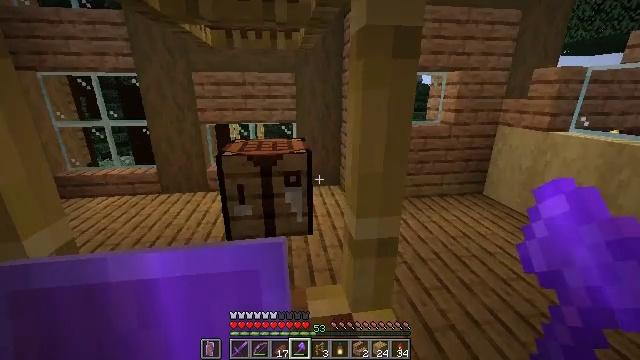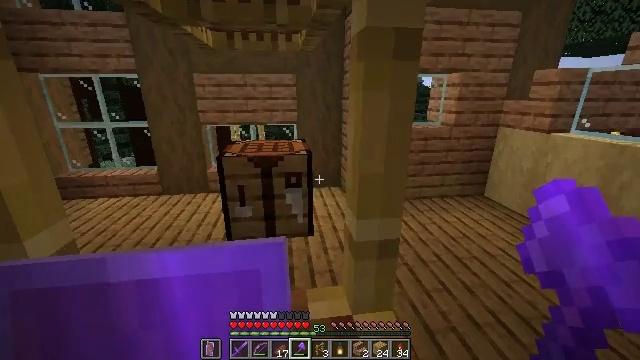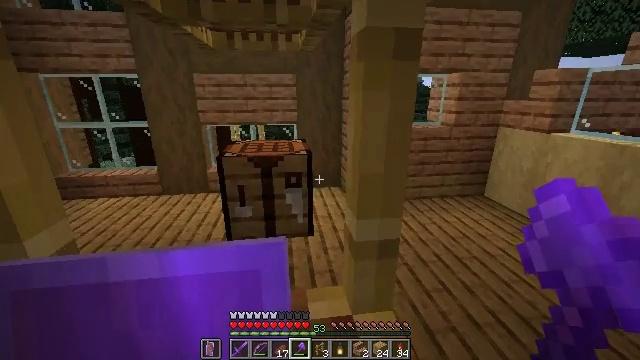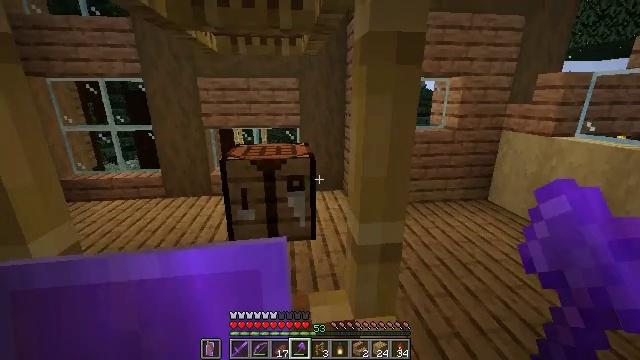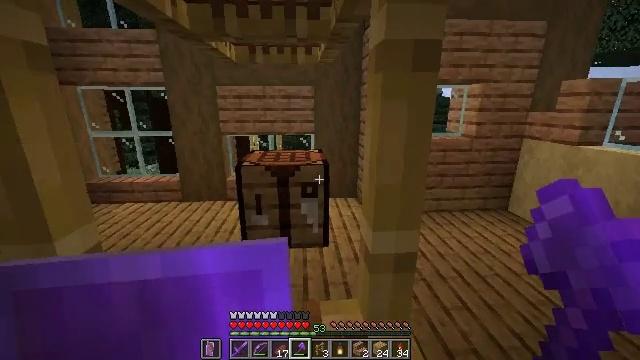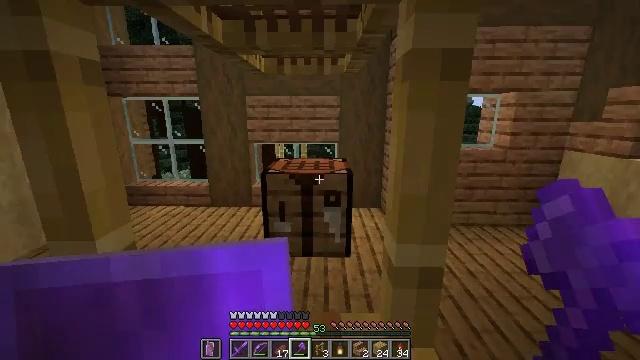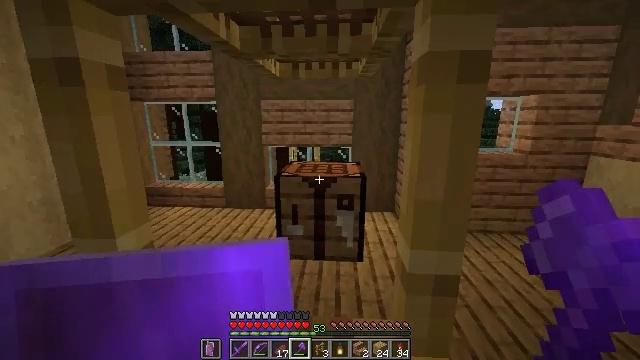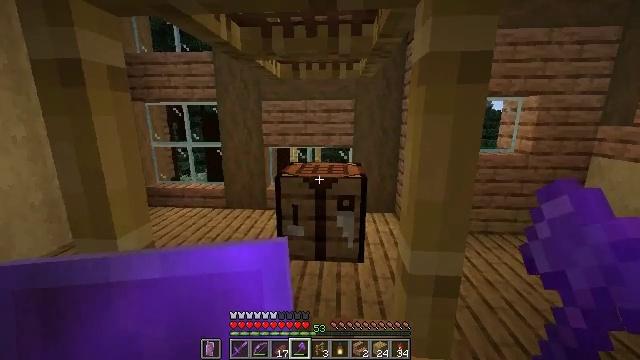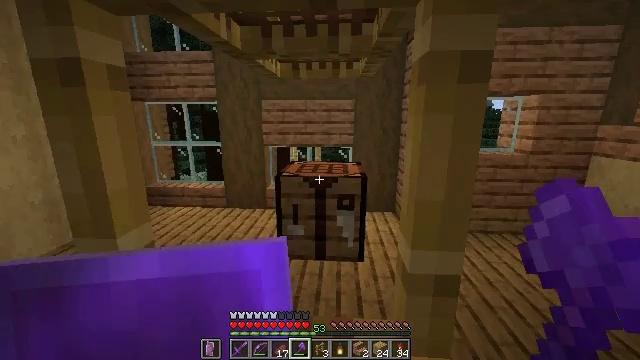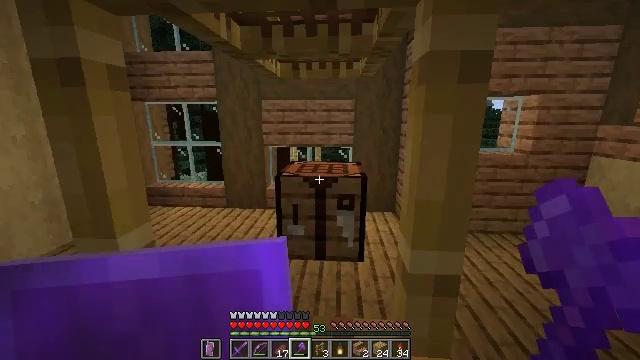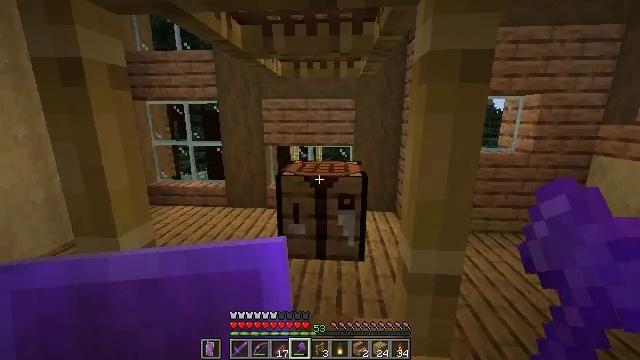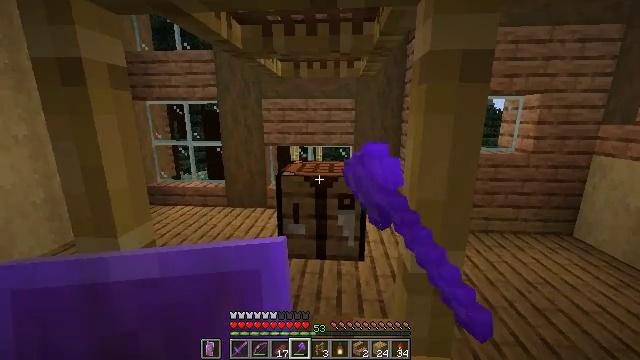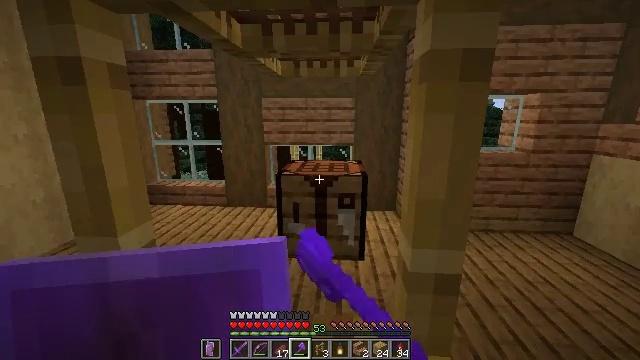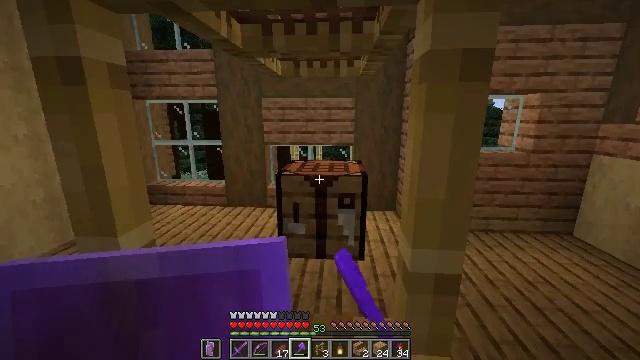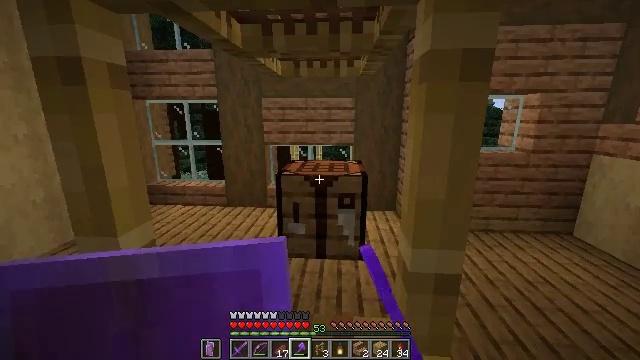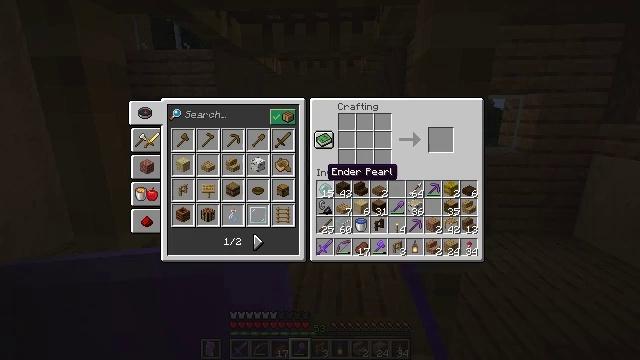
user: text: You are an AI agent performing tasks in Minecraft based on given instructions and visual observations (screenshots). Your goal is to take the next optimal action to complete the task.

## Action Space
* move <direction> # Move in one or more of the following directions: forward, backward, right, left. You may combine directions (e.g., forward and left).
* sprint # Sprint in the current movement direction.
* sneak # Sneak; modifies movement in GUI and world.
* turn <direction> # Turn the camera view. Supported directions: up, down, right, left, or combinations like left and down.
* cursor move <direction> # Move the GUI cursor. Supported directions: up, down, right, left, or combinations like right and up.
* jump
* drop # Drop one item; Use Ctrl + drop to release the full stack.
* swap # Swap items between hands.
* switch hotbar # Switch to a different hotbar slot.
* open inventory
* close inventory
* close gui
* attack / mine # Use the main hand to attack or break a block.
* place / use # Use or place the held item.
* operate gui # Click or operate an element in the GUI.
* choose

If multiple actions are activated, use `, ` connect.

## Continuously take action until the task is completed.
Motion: motion action
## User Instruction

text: Use the crafting table to obtain glass pane.
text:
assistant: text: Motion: no_op
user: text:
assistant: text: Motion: no_op
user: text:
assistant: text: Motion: no_op
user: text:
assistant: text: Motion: turn left and up
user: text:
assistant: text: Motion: turn left and up
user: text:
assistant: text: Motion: turn left
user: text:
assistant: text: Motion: no_op
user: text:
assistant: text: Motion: no_op
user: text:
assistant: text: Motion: no_op
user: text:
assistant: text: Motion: use / place
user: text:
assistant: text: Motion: use / place
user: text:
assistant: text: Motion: use / place
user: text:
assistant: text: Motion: no_op
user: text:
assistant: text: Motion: no_op
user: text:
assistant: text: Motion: no_op
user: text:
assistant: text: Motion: no_op
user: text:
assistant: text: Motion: no_op
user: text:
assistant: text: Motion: no_op
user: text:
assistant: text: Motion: no_op
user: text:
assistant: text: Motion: no_op
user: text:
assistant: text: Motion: turn left
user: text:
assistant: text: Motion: turn left
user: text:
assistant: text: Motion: turn left
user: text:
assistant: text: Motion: no_op
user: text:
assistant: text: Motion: turn down
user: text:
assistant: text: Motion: turn down
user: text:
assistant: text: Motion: turn right and down
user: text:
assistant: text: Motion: no_op
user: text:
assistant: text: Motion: no_op
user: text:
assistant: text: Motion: no_op